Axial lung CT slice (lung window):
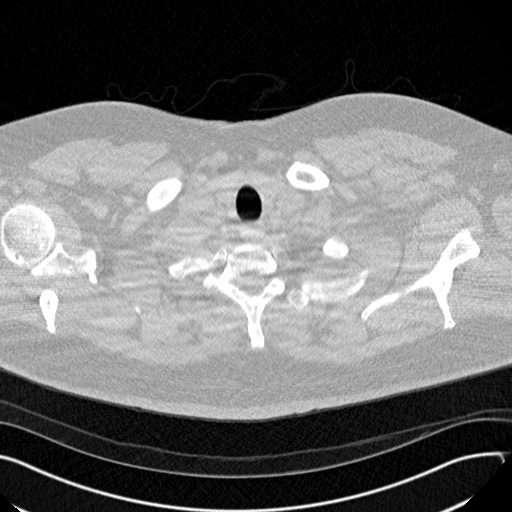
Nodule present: no